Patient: sex F, age 60
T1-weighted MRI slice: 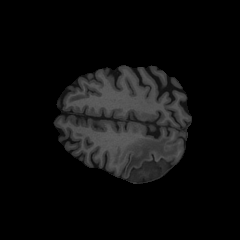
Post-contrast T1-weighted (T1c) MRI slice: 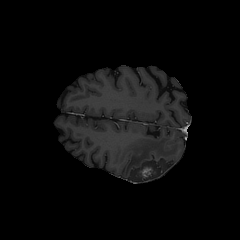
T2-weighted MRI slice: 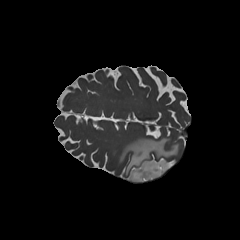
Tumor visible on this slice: yes
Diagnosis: Glioblastoma, IDH-wildtype
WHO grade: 4